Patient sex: M
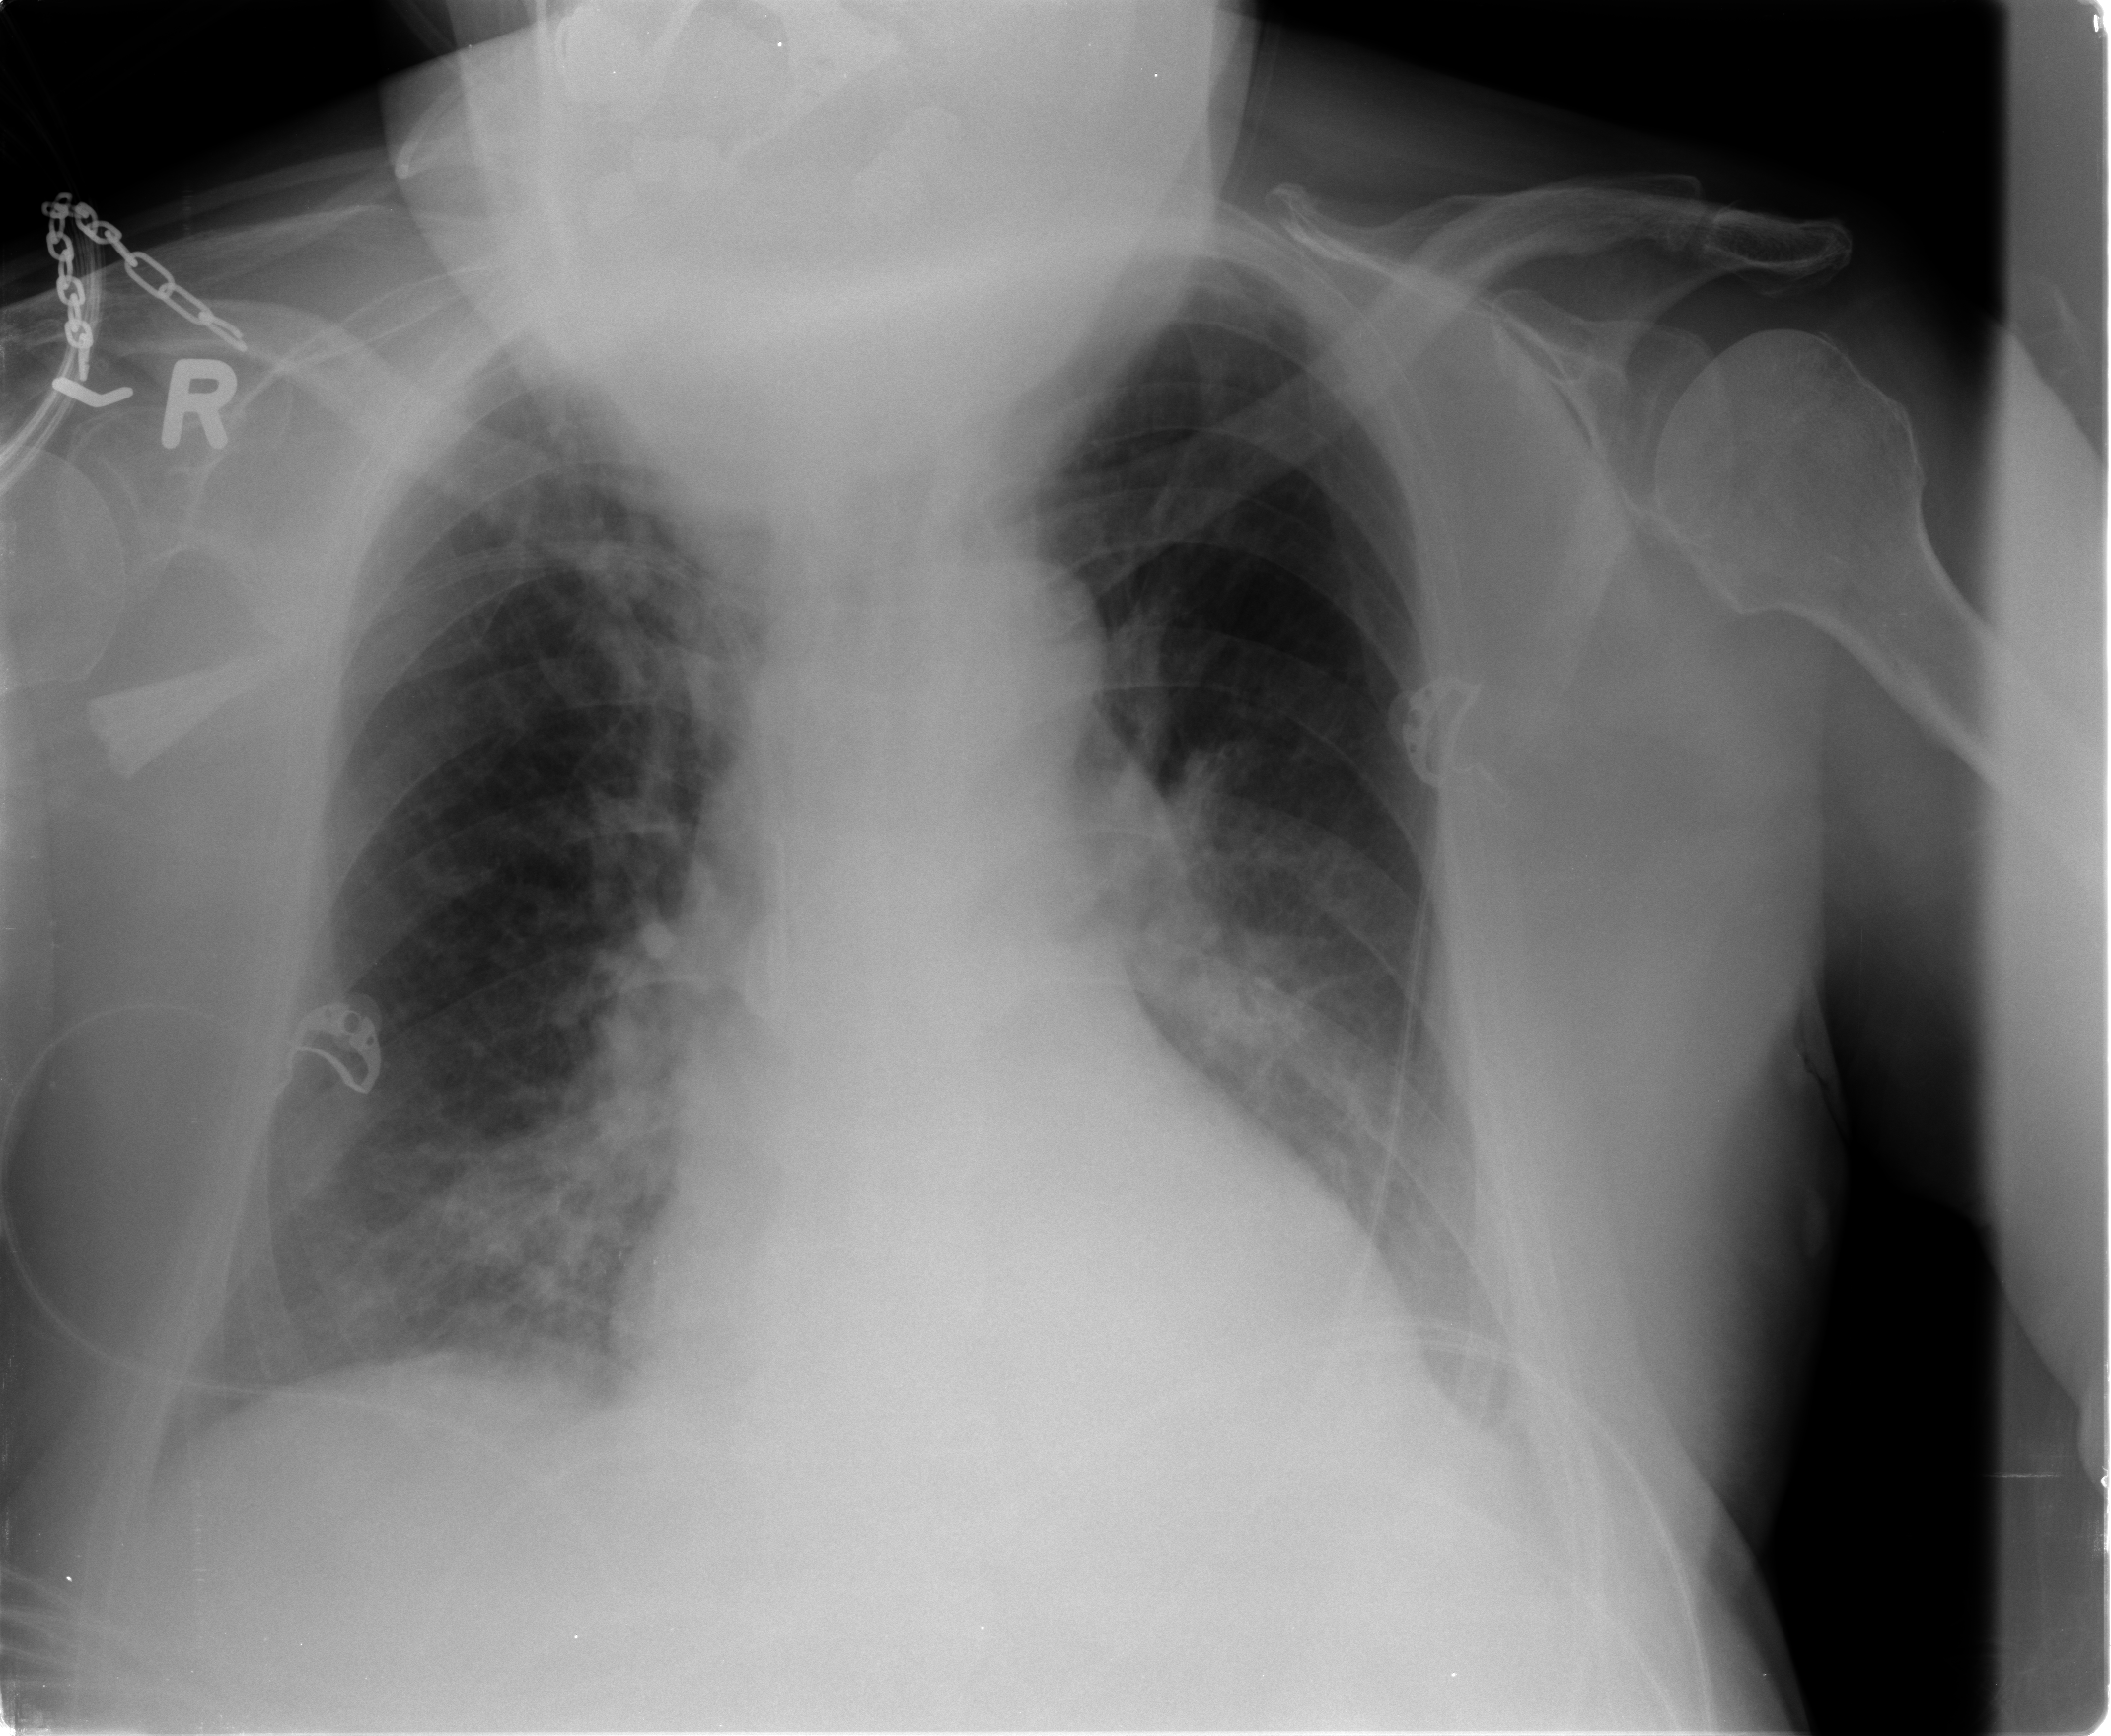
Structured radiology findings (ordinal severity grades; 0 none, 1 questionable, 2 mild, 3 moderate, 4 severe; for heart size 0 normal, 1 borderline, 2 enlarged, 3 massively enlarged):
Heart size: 2
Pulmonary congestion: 2
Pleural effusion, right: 2
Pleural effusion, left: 2
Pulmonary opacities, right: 0
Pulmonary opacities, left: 0
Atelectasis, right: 2
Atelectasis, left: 2